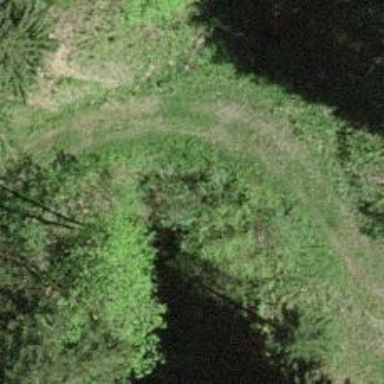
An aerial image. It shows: Culvert tunnel.